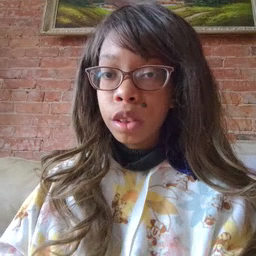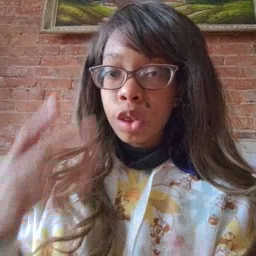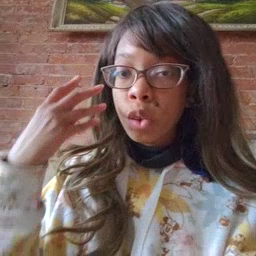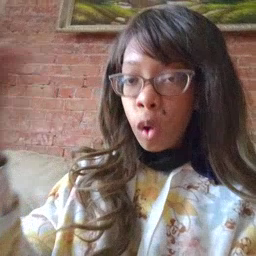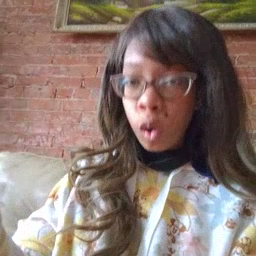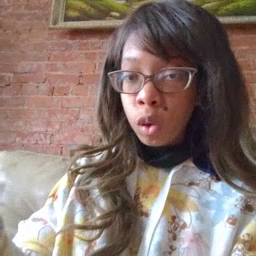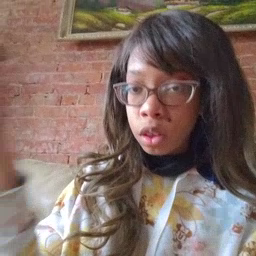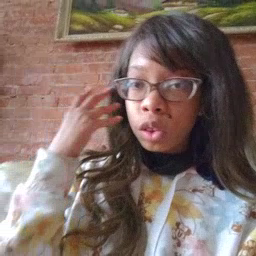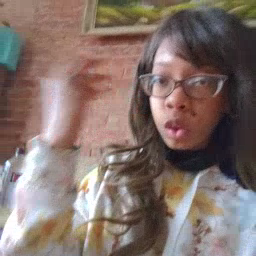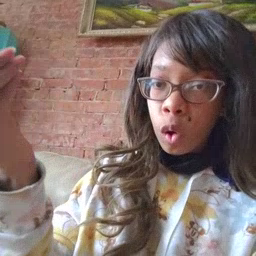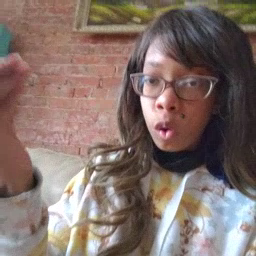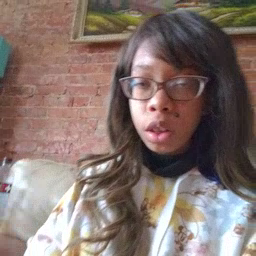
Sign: go